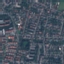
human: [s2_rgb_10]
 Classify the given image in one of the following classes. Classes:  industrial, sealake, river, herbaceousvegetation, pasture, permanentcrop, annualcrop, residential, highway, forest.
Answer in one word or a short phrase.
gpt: Residential